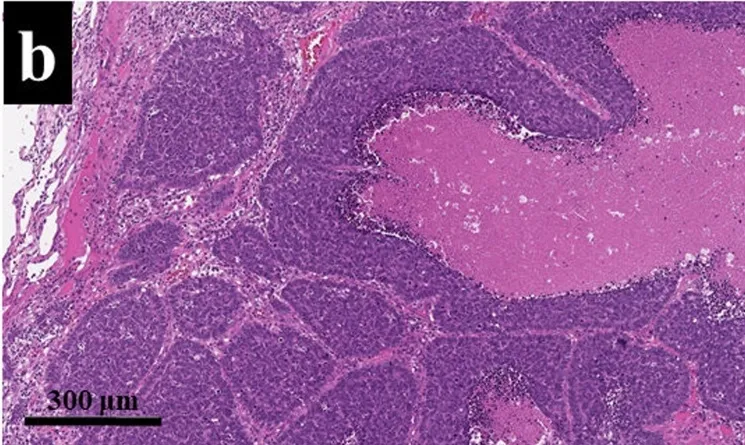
B: A high-power field also revealed that the tumor cells proliferated without having basement membrane-like structure (HE-stain, x 40).
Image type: pathology (h&e)